Question: I'm trying to adapt this code to my li lists.
[
I sketched something that shows the exact logic.
- Clicked element goes first! - Second element clicked goes first but the preview cliched goes last.
This is the code:
'''
$('ul li').each(function() {
var $this = $(this).data({
position: $(this).index()
}),
$table = $this.closest('ul'),
$input = $this.find('input');
$input.bind('click', function(e) {
var $first = $table.find('li:first'),
position;
if ($(this).is(':checked')) {
position = $first.data('position');
$table.find('li input').not($(this)).removeAttr('checked');
if (position != 0) $first.insertAfter($table.find('li').eq(position));
$this.prependTo($table);
} else if ($this.data('position') != 0) {
position = $this.data('position');
$this.insertAfter($table.find('li').eq(position));
}
});
});
'''
I have the code below that works with tables but I'd like to implement this on a ul li.
Is there a way to make the checkbox input becoming a li or a anchor tag?
<URL>
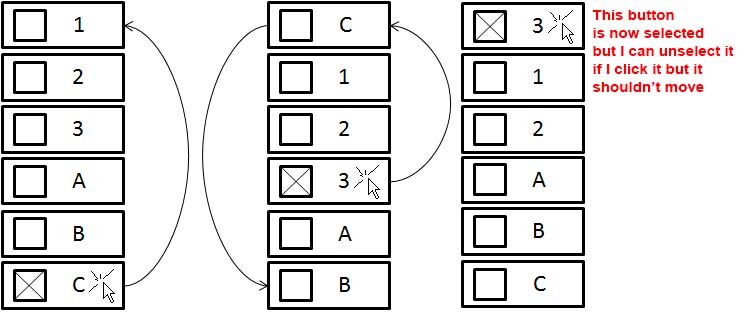
Answer: If you don't want to use checkbox but use simple tags, see this example:
See in JSFiddler: <URL>
'goToLast'
jQuery:
'''
var goToLast = true;
$('.item').each(function() {
var $this = $(this).data({
position: $(this).index()
}),
$table = $this.closest('.container'),
$input = $this;
$input.bind('click', function(e) {
$input.toggleClass('selected');
var $first = $table.find('.item:first'),
position;
if ($(this).hasClass('selected')) {
position = !goToLast ? $first.data('position') : $table.children().length - 1;
$table.find('.item').not($(this)).removeClass('selected');
if (position != 0) $first.insertAfter($table.find('.item').eq(position));
$this.prependTo($table);
} else if ($this.data('position') != 0) {
position = $this.data('position');
$this.insertAfter($table.find('.item').eq(position));
}
});
});
'''
HTML:
'''
<div class="container">
<a href="#" class="item">1</a>
<a href="#" class="item">3</a>
<a href="#" class="item">A</a>
<a href="#" class="item">B</a>
<a href="#" class="item">C</a>
</div>
'''
CSS:
'''
a.item {
display: block;
background-color: silver;
border: 1px solid gray;
padding: 10px;
margin: 10px;
}
a.item.selected {
background-color: green;
}
'''